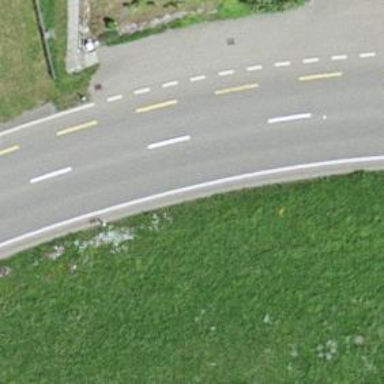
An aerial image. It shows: Secondary road with asphalt surface. There is designated lane for cyclists on the left side.